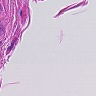
Metastatic tissue present: no